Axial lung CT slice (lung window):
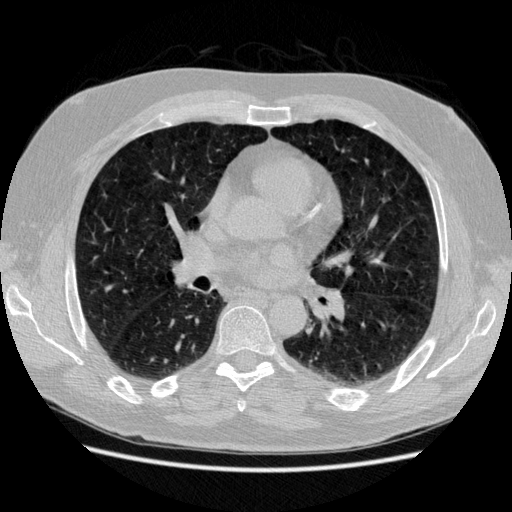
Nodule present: no